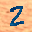
Label: 2